Question: I am using DevExpress XtraReport for a reporting software.I faced a weird problem with the script editor. Using the script editor, Whenever I press the single quotation button on my key board (') consequently two times, the visual studio is crashed each time with exeption.
The error message is
'''
Message: Unhandled Exception was thrown.
Type: DevExpress.CodeRush.Common.DXCoreUnhandledException
Source:
Target Site:
Call Stack:
at System.String.CtorCharCount(Char c, Int32 count)
at DevExpress.CodeParser.CSharp.CSharp30Parser.AddCommentNode(Token lCommentToken, FormattingParsingElement lastElement)
at DevExpress.CodeParser.CSharp.CSharp30Parser.Get()
at DevExpress.CodeParser.CSharp.CSharp30Parser.FieldDecl(TypeReferenceExpression typeRef, AccessSpecifiers accessSpecifiers, MemberVisibility visibility, LanguageElementCollection attributes)
at DevExpress.CodeParser.CSharp.CSharp30Parser.LocalVariableDeclaration()
at DevExpress.CodeParser.CSharp.CSharp30Parser.Statement()
at DevExpress.CodeParser.CSharp.CSharp30Parser.StatementSeq()
at DevExpress.CodeParser.CSharp.CSharp30Parser.BlockCore(Boolean isMethodBlock)
at DevExpress.CodeParser.CSharp.CSharp30Parser.MethodDeclaration(TypeReferenceExpression typeRef, ElementReferenceExpression memberName, AccessSpecifiers accessSpecifiers, MemberVisibility visibility, LanguageElementCollection attributes)
at DevExpress.CodeParser.CSharp.CSharp30Parser.StructMemberDeclaration(AccessSpecifiers accessSpecifiers, MemberVisibility visibility, LanguageElementCollection attributes)
at DevExpress.CodeParser.CSharp.CSharp30Parser.ClassMemberDeclaration(AccessSpecifiers accessSpecifiers, MemberVisibility visibility, LanguageElementCollection attributes)
at DevExpress.CodeParser.CSharp.CSharp30Parser.ClassMemberSeq()
at DevExpress.CodeParser.CSharp.CSharp30Parser.NamespaceMemberDeclaration()
at DevExpress.CodeParser.CSharp.CSharp30Parser.Parser()
at DevExpress.CodeParser.CSharp.CSharp30Parser.Parse()
at DevExpress.CodeParser.CSharp.CSharp30Parser.Parse(ISourceReader reader)
at DevExpress.CodeParser.CSharp.CSharpTokensHelper.GetTokens(String code)
at DevExpress.XtraReports.Design.SyntaxHighlightService.GetTokens()
at DevExpress.XtraReports.Design.SyntaxHighlightService.Execute()
at DevExpress.XtraRichEdit.Model.DocumentModel.PerformSyntaxHighlight(Boolean forced)
at DevExpress.XtraRichEdit.Model.DocumentModel.OnLastEndUpdateCore()
at DevExpress.XtraRichEdit.Model.DocumentModel.DevExpress.Utils.IBatchUpdateHandler.OnLastEndUpdate()
at DevExpress.Utils.BatchUpdateHelper.EndUpdate()
at DevExpress.XtraRichEdit.Commands.RichEditSelectionCommand.ExecuteCore()
at DevExpress.XtraRichEdit.Commands.RichEditMenuItemSimpleCommand.ForceExecute(ICommandUIState state)
at DevExpress.XtraRichEdit.Commands.MultiCommand.ExecuteCommand(Command command, ICommandUIState state)
at DevExpress.XtraRichEdit.Commands.MultiCommand.ForceExecuteCore(ICommandUIState state)
at DevExpress.XtraRichEdit.Commands.MultiCommand.ForceExecute(ICommandUIState state)
at DevExpress.XtraRichEdit.Commands.TransactedMultiCommand.ForceExecute(ICommandUIState state)
at DevExpress.Utils.Commands.Command.Execute()
at DevExpress.XtraRichEdit.Keyboard.NormalKeyboardHandler.FlushPendingTextInputCore(String pendingInput)
at DevExpress.XtraRichEdit.Keyboard.NormalKeyboardHandler.PerformFlushPendingTextInput(String pendingInput)
at DevExpress.XtraRichEdit.Keyboard.NormalKeyboardHandler.FlushPendingTextInput()
at DevExpress.XtraRichEdit.Internal.InnerRichEditControl.FlushPendingTextInput()
at DevExpress.XtraRichEdit.RichEditControl.OnFlushPendingTextInputTimerTick(Object sender, EventArgs e)
at DevExpress.XtraRichEdit.Drawing.LeakSafeEventRouter.OnFlushPendingTextInputTimerTick(Object sender, EventArgs e)
at System.Windows.Forms.Timer.OnTick(EventArgs e)
at System.Windows.Forms.Timer.TimerNativeWindow.WndProc(Message& m)
at System.Windows.Forms.NativeWindow.DebuggableCallback(IntPtr hWnd, Int32 msg, IntPtr wparam, IntPtr lparam)
OS Version: Win32NT, 6.1.7600.0
VS Version: 10.0, Professional
DXCore Version: 11.1.4.0
0 installed add-ins:
'''
The snapshot of the crashed window is also attached :
If anybody could explain the reason of the crash then it will be a great deal.
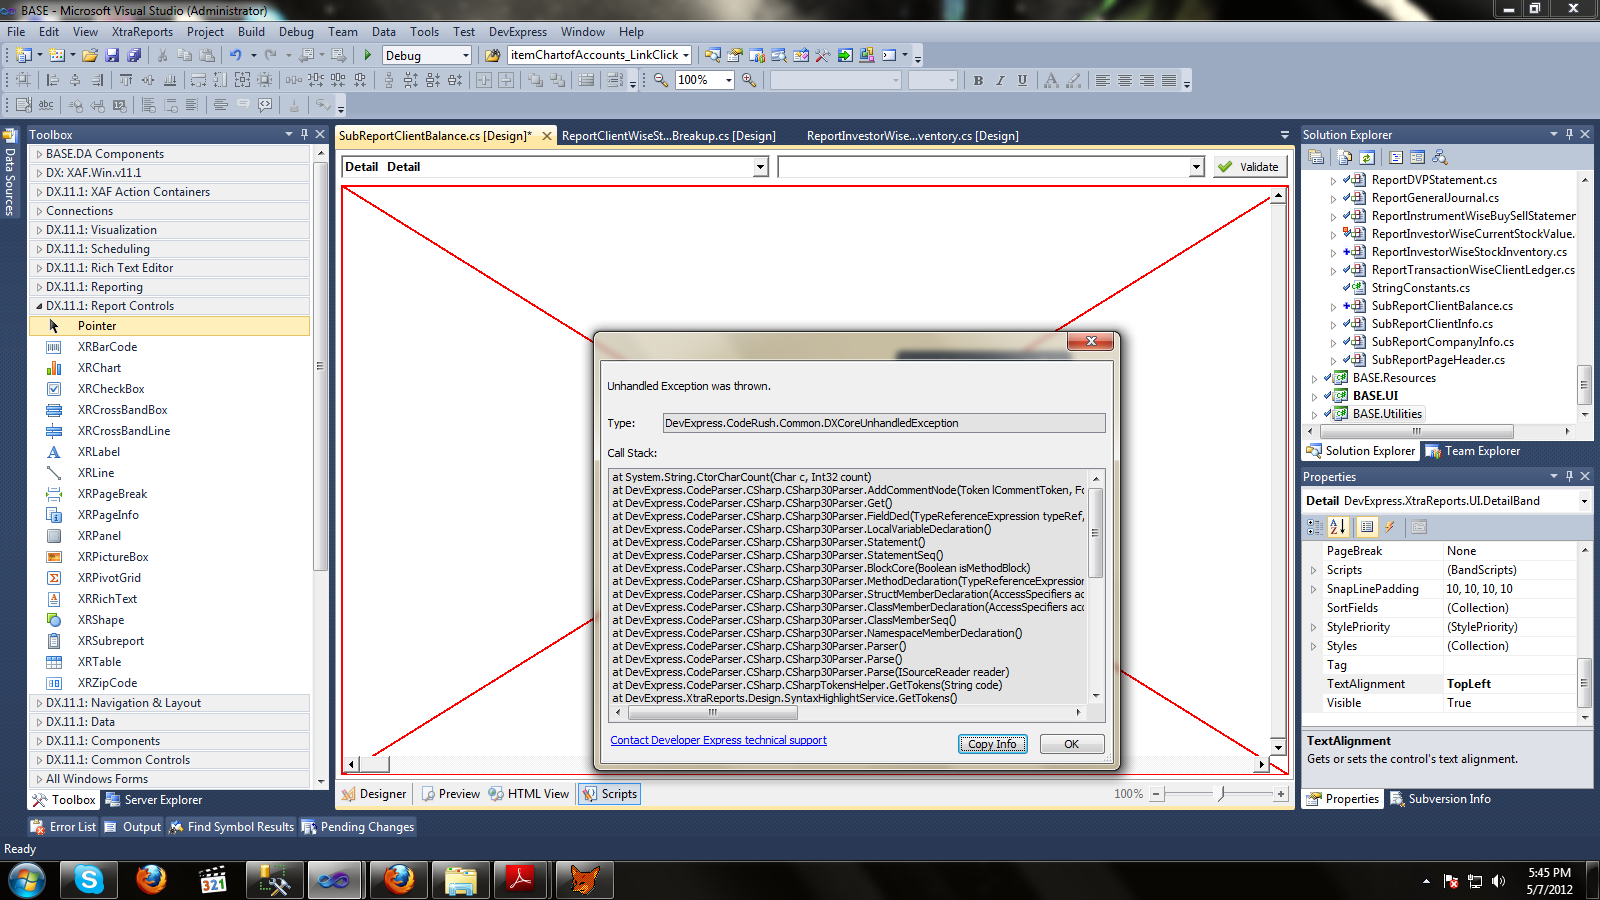
Answer: It looks like the issue is caused by CodeRush. Try disabling CodeRush to see if the issue still arises.
The fact it happens when typing '' suggests that CodeRush is trying to process a template and failing.
You could try repairing your CodeRush installation or disabling the '' template within the CodeRush settings.